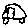
Label: car